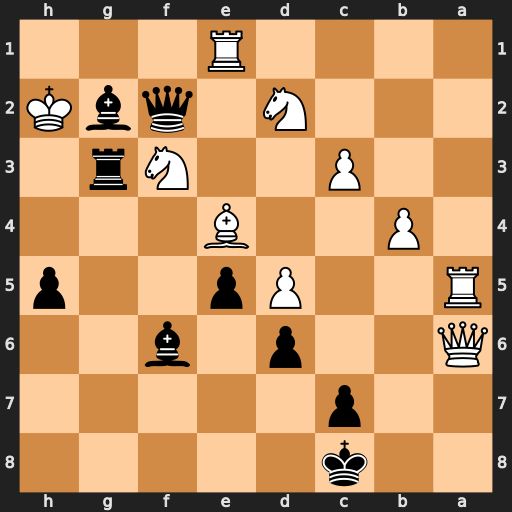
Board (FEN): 2k5/2p5/Q2p1b2/R2Pp2p/1P2B3/2P2Nr1/3N1qbK/4R3
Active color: b
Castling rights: -
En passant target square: -
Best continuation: Kd8 Qc8+ Kxc8 Bf5+ Kd8